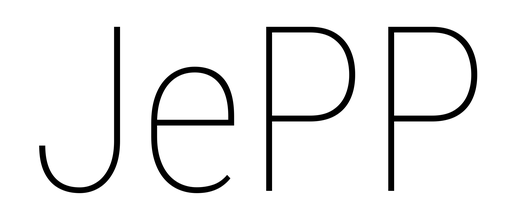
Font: Roboto_Condensed_Thin